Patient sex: M
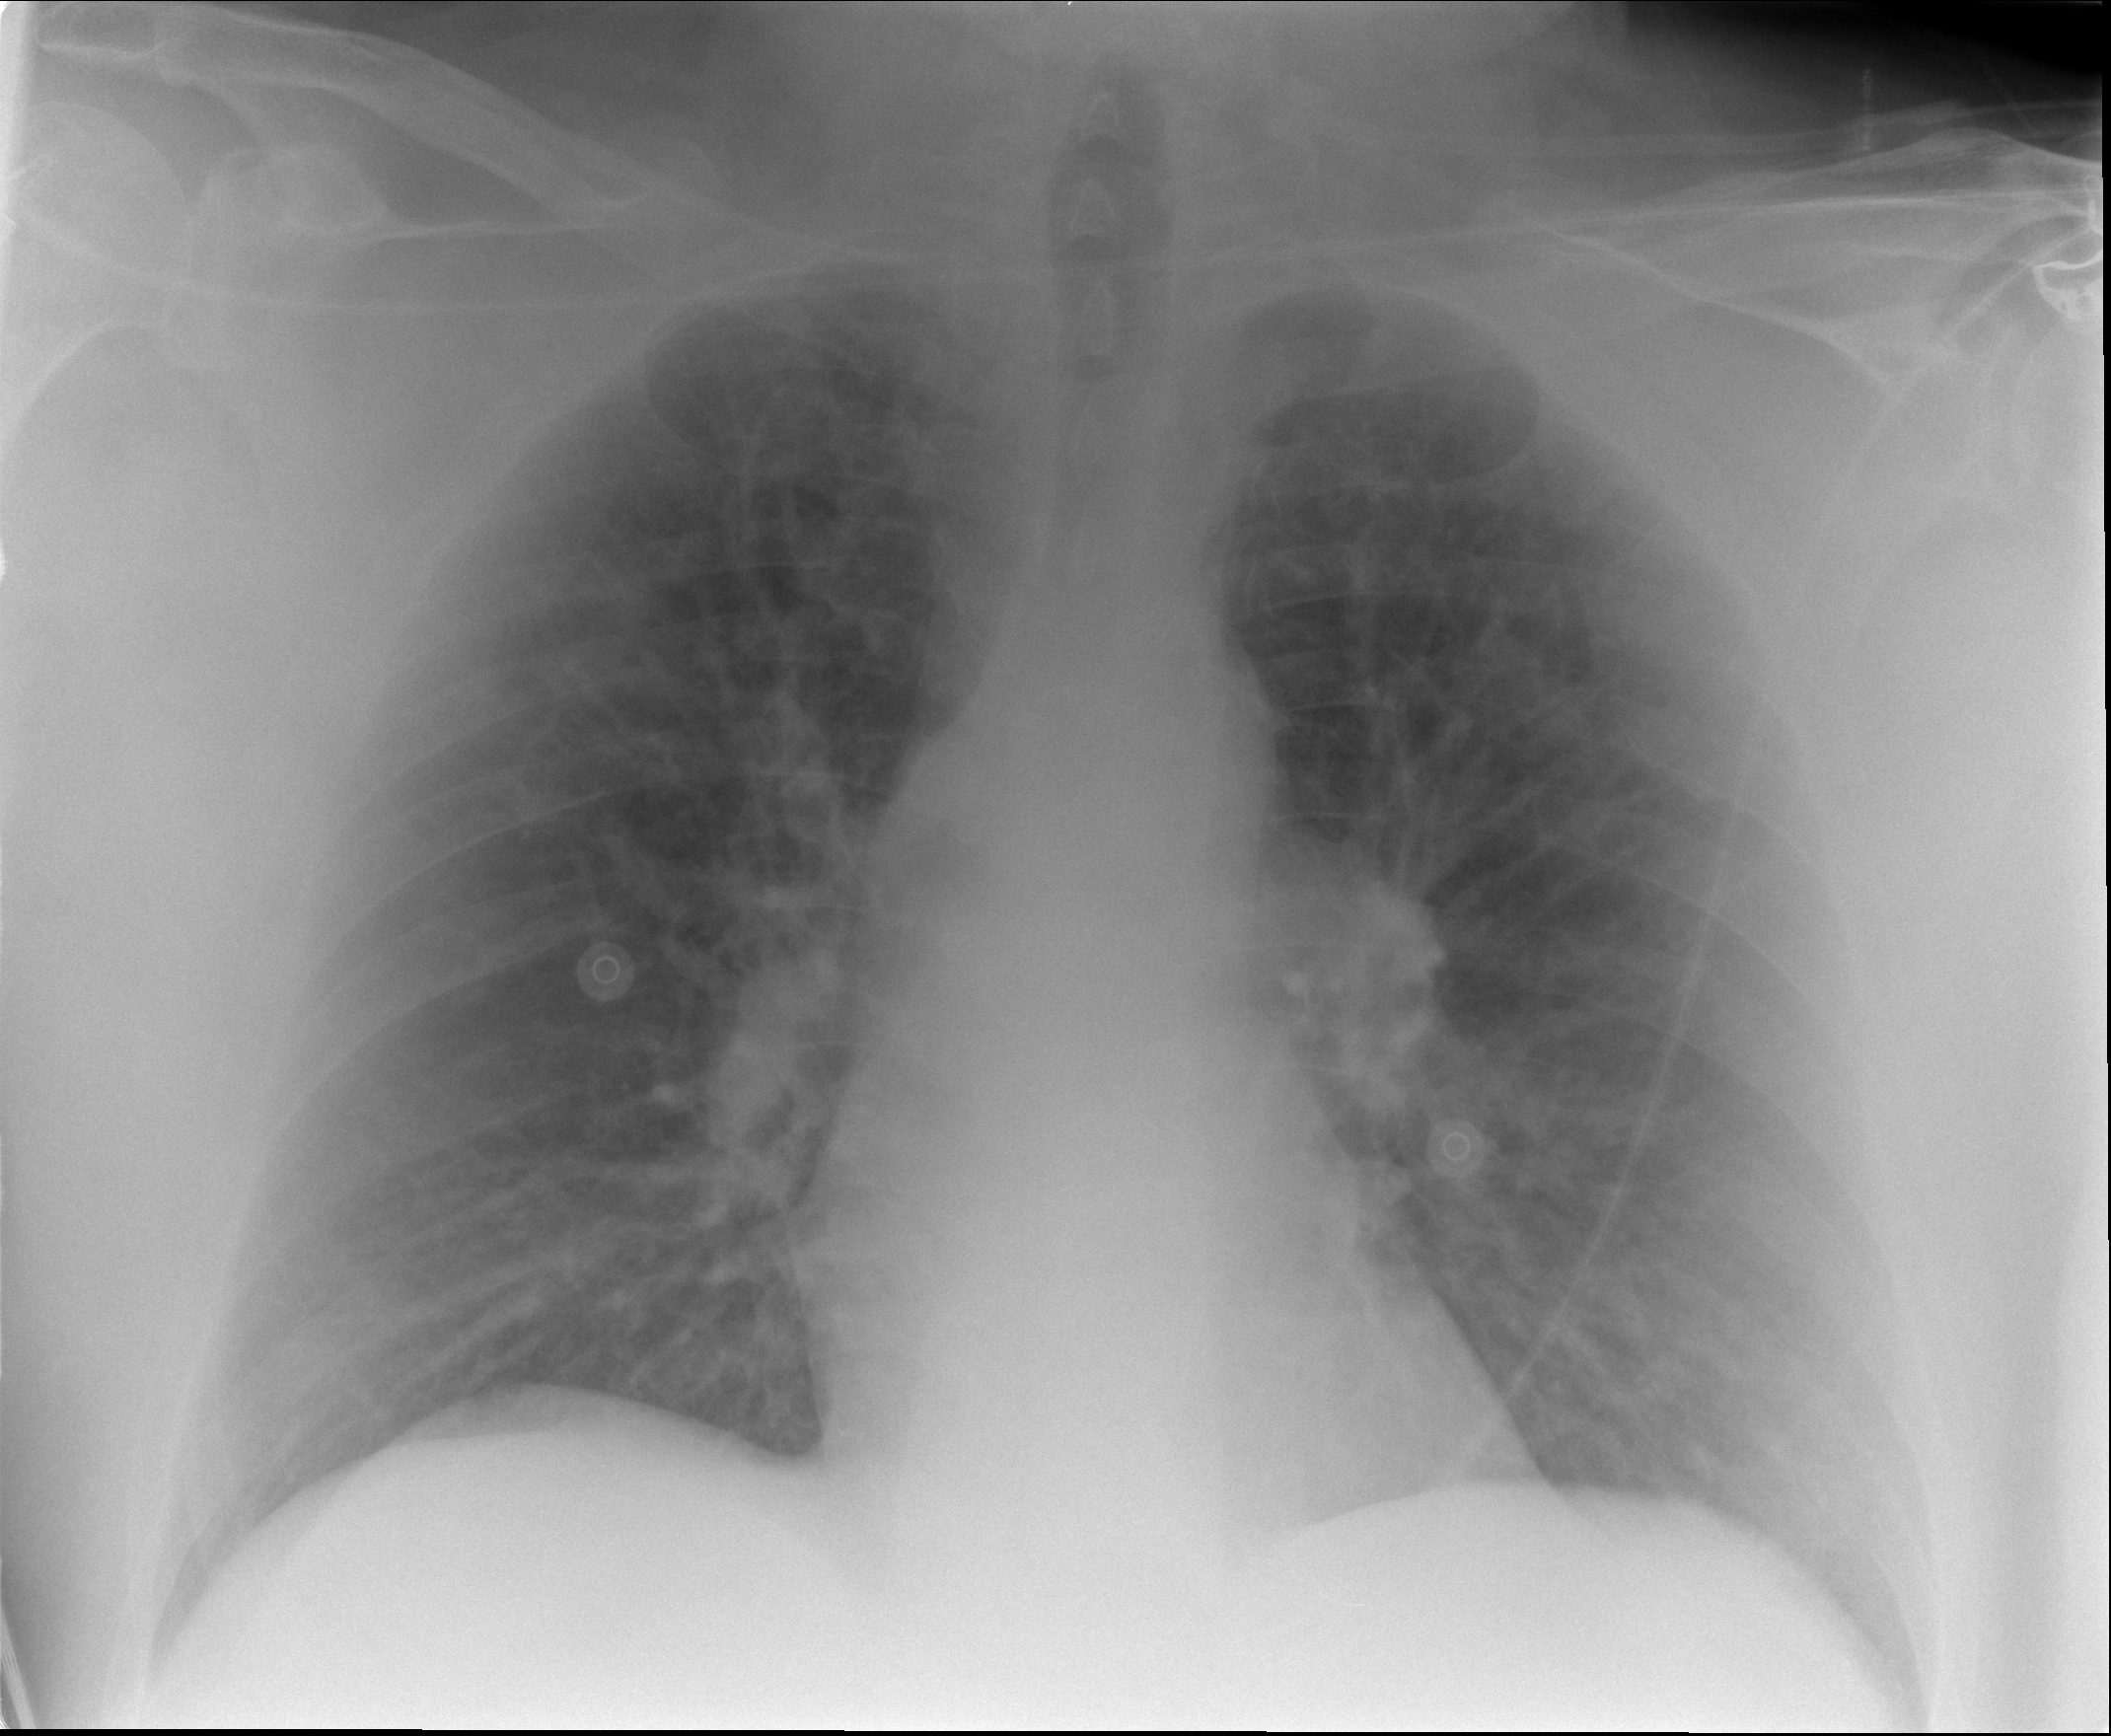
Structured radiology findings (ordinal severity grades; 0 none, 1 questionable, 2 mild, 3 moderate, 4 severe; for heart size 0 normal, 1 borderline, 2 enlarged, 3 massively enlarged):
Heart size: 0
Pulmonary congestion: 1
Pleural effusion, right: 0
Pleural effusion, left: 0
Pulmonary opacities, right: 1
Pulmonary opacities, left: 1
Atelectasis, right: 0
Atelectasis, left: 0